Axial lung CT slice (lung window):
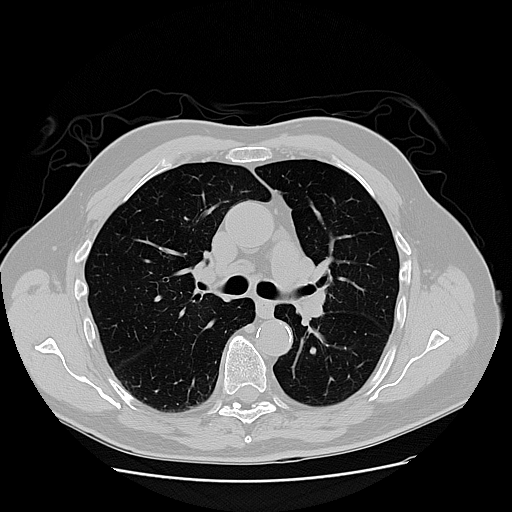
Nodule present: no